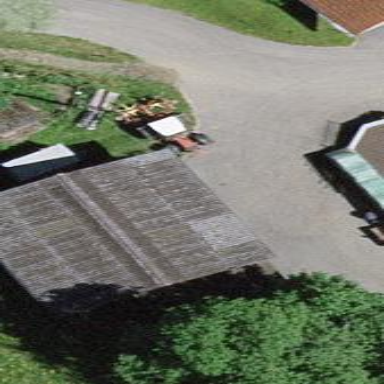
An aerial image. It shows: Shed.